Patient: sex F, age 75
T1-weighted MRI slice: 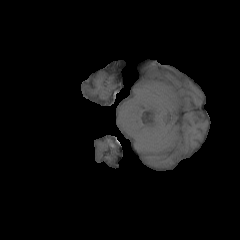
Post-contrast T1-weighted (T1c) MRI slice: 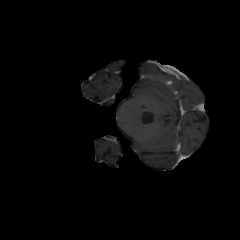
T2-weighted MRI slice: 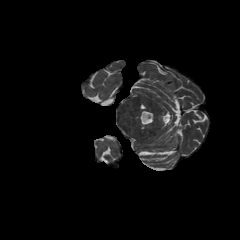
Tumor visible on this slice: no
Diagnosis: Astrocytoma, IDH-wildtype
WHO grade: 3